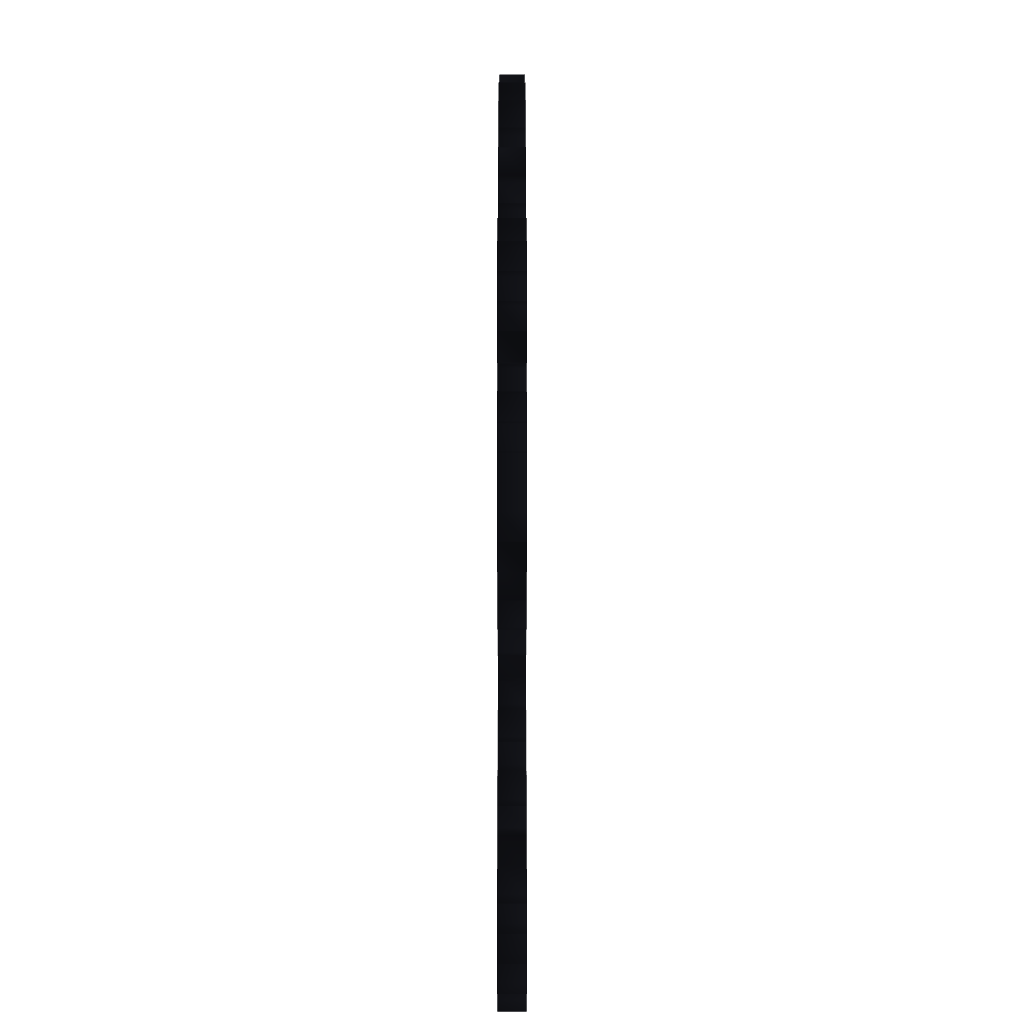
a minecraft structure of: Samus From Metroid